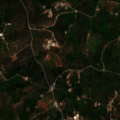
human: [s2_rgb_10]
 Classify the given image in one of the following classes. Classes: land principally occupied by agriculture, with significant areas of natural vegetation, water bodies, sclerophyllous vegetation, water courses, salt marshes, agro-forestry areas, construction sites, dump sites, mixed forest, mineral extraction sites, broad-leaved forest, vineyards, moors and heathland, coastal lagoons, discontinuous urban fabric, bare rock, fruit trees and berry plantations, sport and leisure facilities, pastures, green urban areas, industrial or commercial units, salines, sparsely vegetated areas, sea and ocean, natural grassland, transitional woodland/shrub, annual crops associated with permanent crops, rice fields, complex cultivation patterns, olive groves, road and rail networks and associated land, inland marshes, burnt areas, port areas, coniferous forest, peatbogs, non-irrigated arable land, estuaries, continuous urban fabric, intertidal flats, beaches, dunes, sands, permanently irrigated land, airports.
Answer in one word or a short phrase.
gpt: fruit trees and berry plantations, olive groves